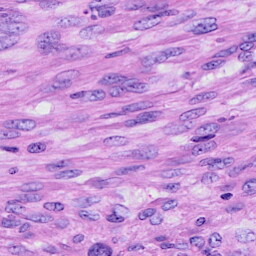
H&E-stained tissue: Ovarian